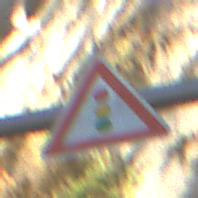
Verkehrszeichen: Lichtzeichenanlage
Umgebung: Outdoor, Urban
Tageszeit: Midday
Wetter: Clear
Licht: Natural
Jahreszeit: NotSpecified
Kontrast: LowContrast